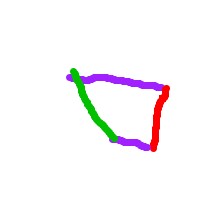
Shape: trapezoid